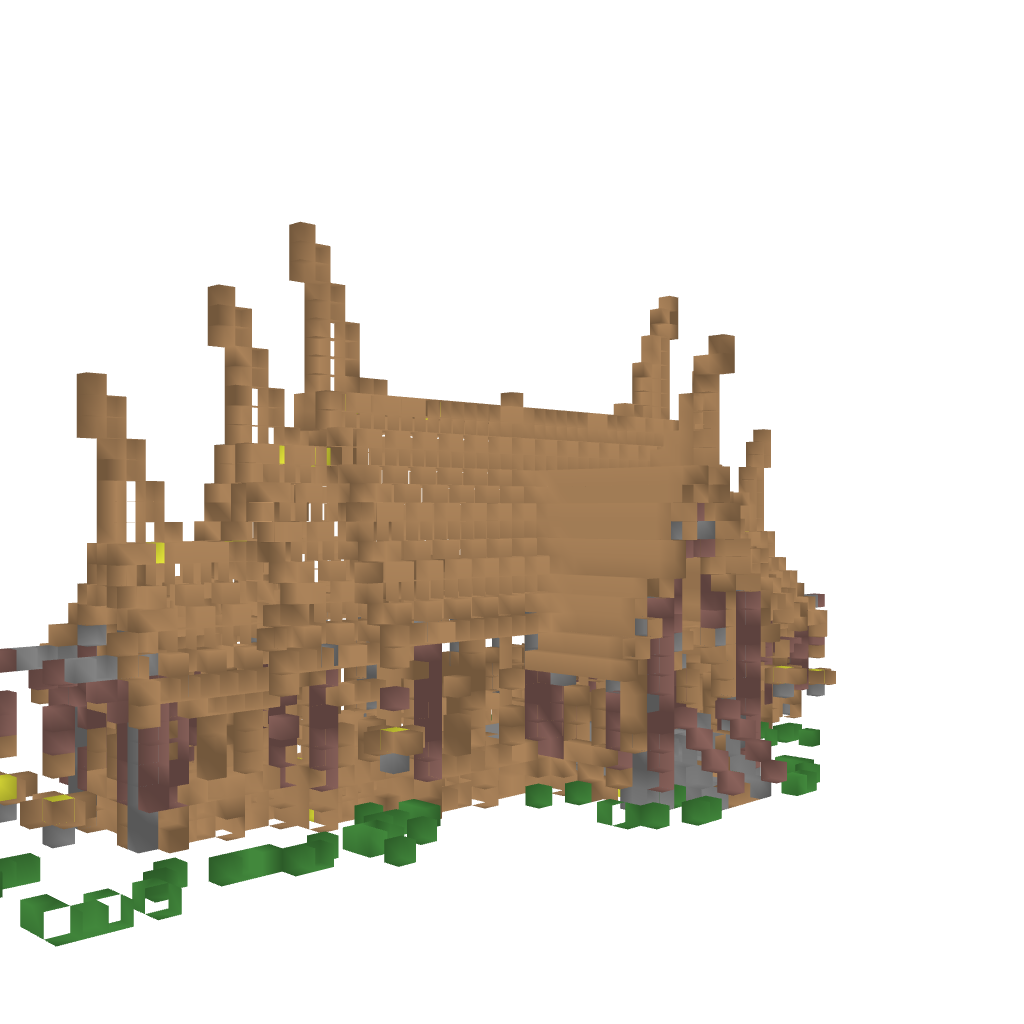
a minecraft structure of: Rumah Gadang bad low quality